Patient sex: M
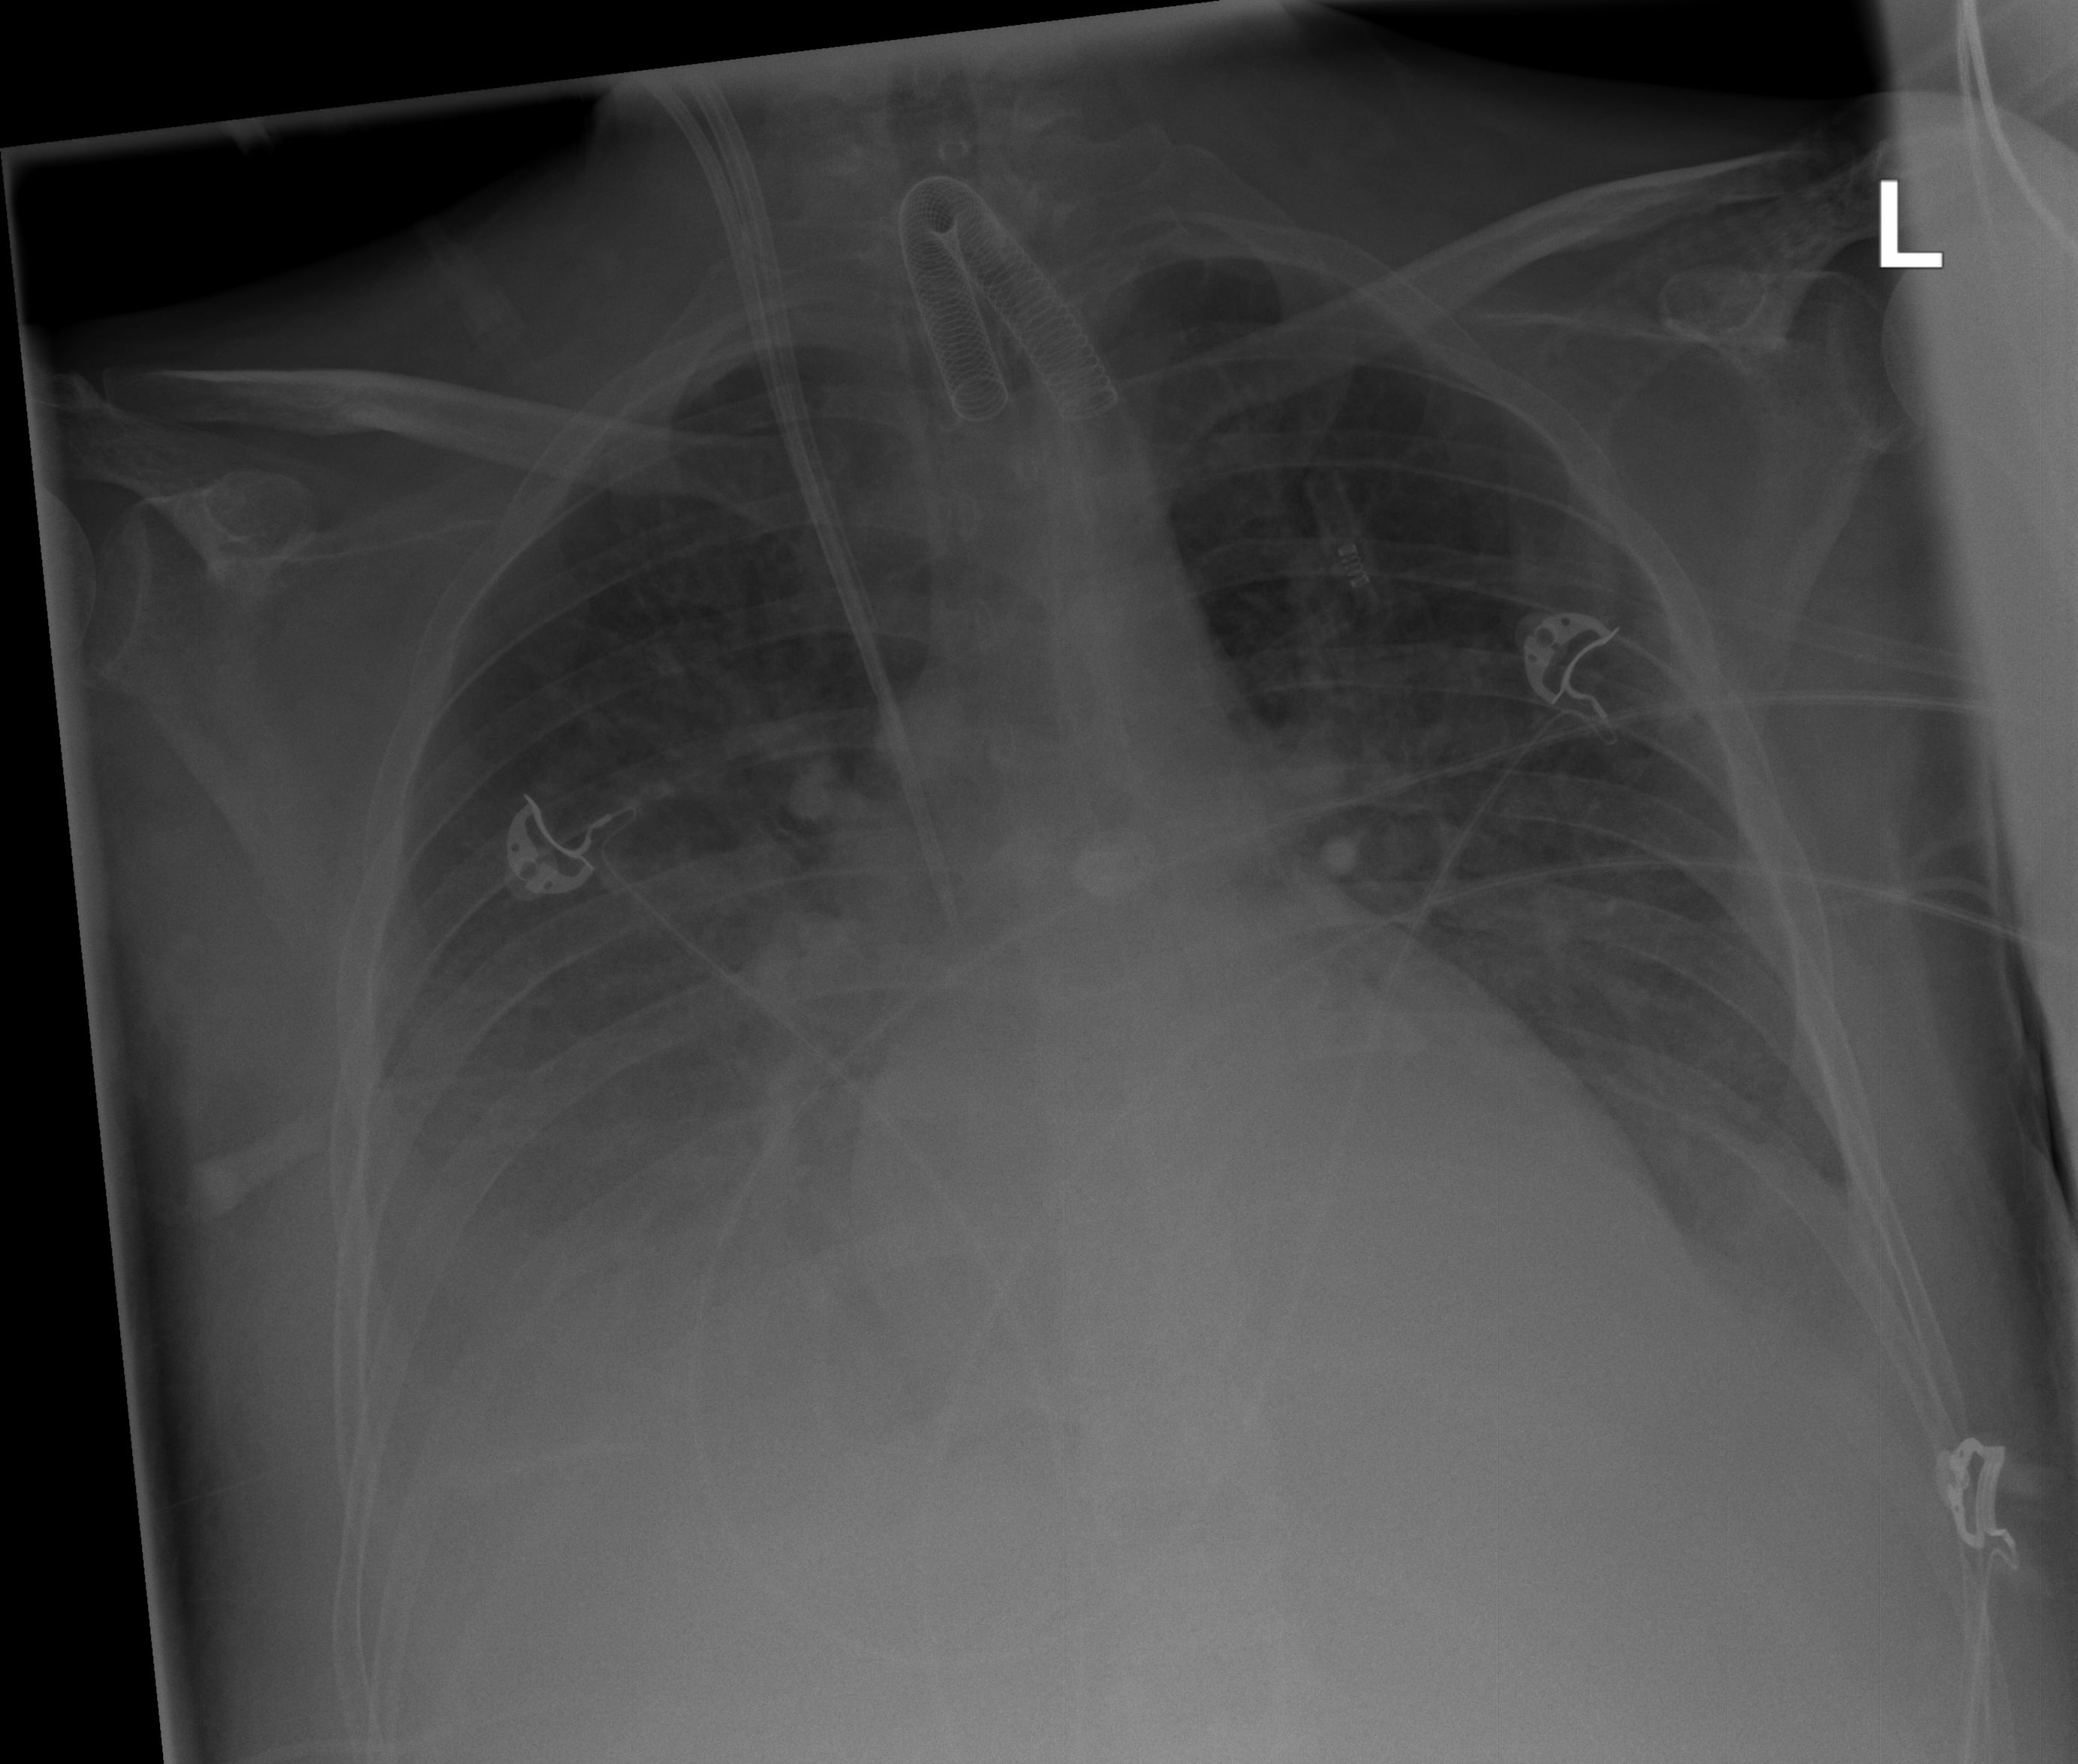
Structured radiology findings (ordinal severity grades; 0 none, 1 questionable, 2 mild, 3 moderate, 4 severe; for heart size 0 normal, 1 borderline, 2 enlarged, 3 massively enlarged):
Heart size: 1
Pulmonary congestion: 3
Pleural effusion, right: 3
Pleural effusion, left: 2
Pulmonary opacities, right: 3
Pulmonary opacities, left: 2
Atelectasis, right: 3
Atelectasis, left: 2